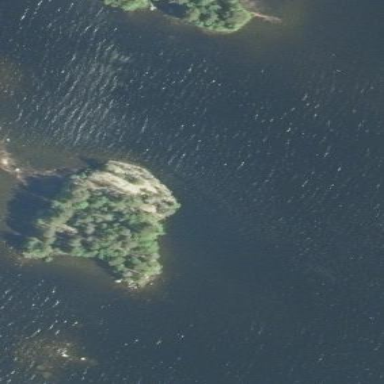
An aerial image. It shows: Islet.